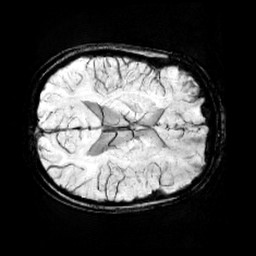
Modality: minIP
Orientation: axial
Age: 12
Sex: female
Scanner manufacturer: siemens
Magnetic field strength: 3 T
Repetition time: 0.027 s
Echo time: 0.02 s